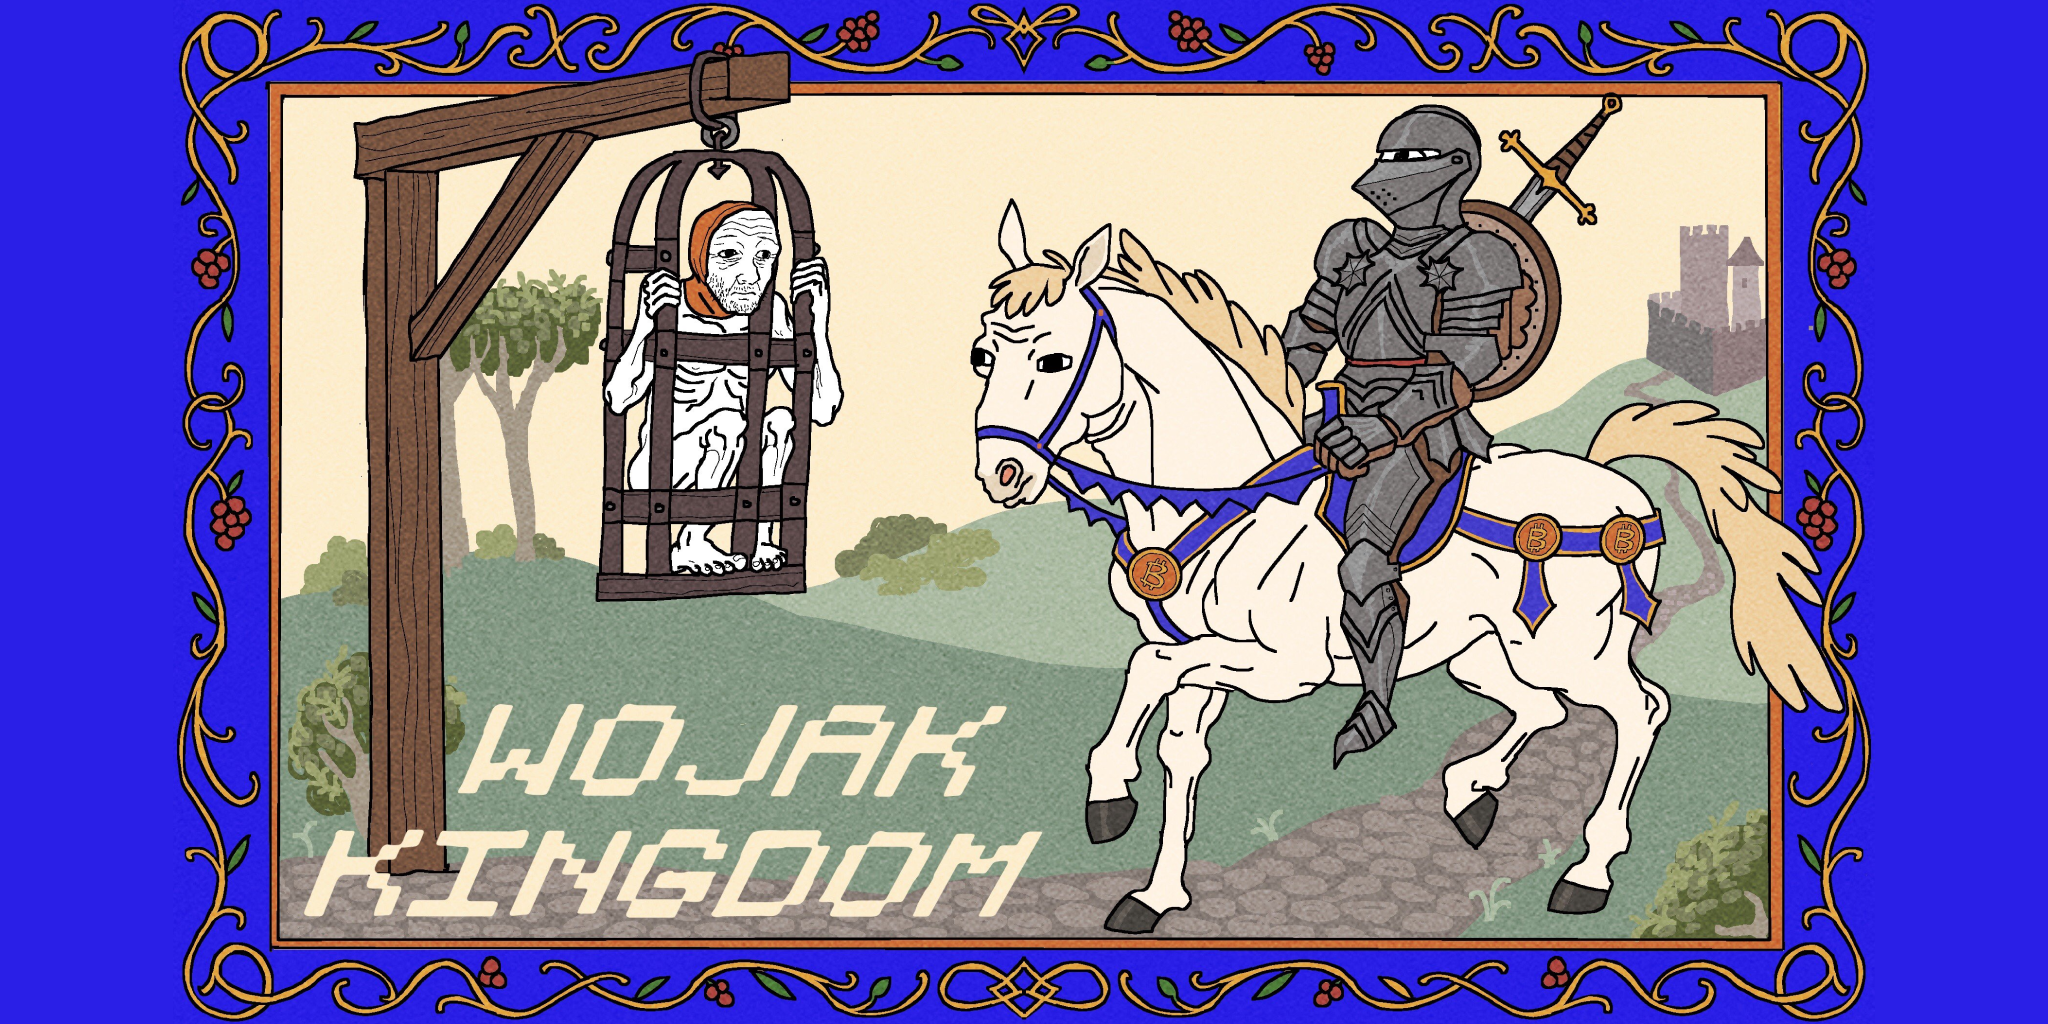
Label: 5_Wojak_with_Background